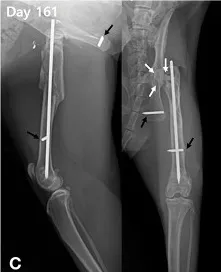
Postoperative serial radiographic views of the left femur. (C) On day 161, the whole frame of the external skeletal fixation is removed, leaving the intramedullary pin and embedded part of the broken pins (black arrows). Fracture union showing good progression in bone healing is identified as a heterogeneous opacity with a mottled appearance at the femoral head and neck (white arrows).
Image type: radiology (x_ray)